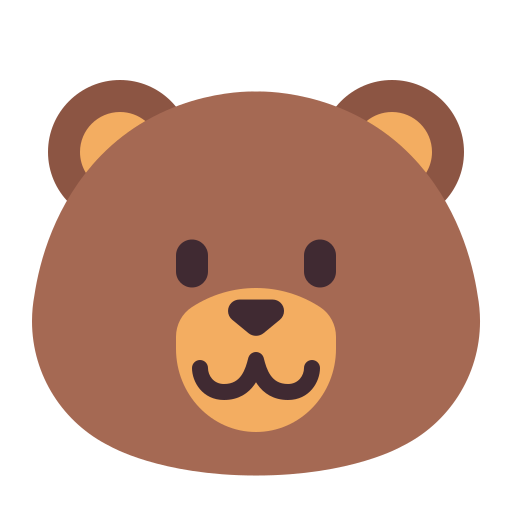
bear flat